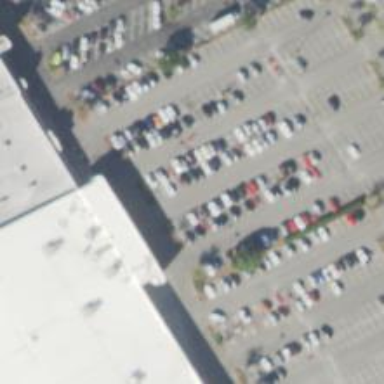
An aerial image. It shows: Parking space is available.